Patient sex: F
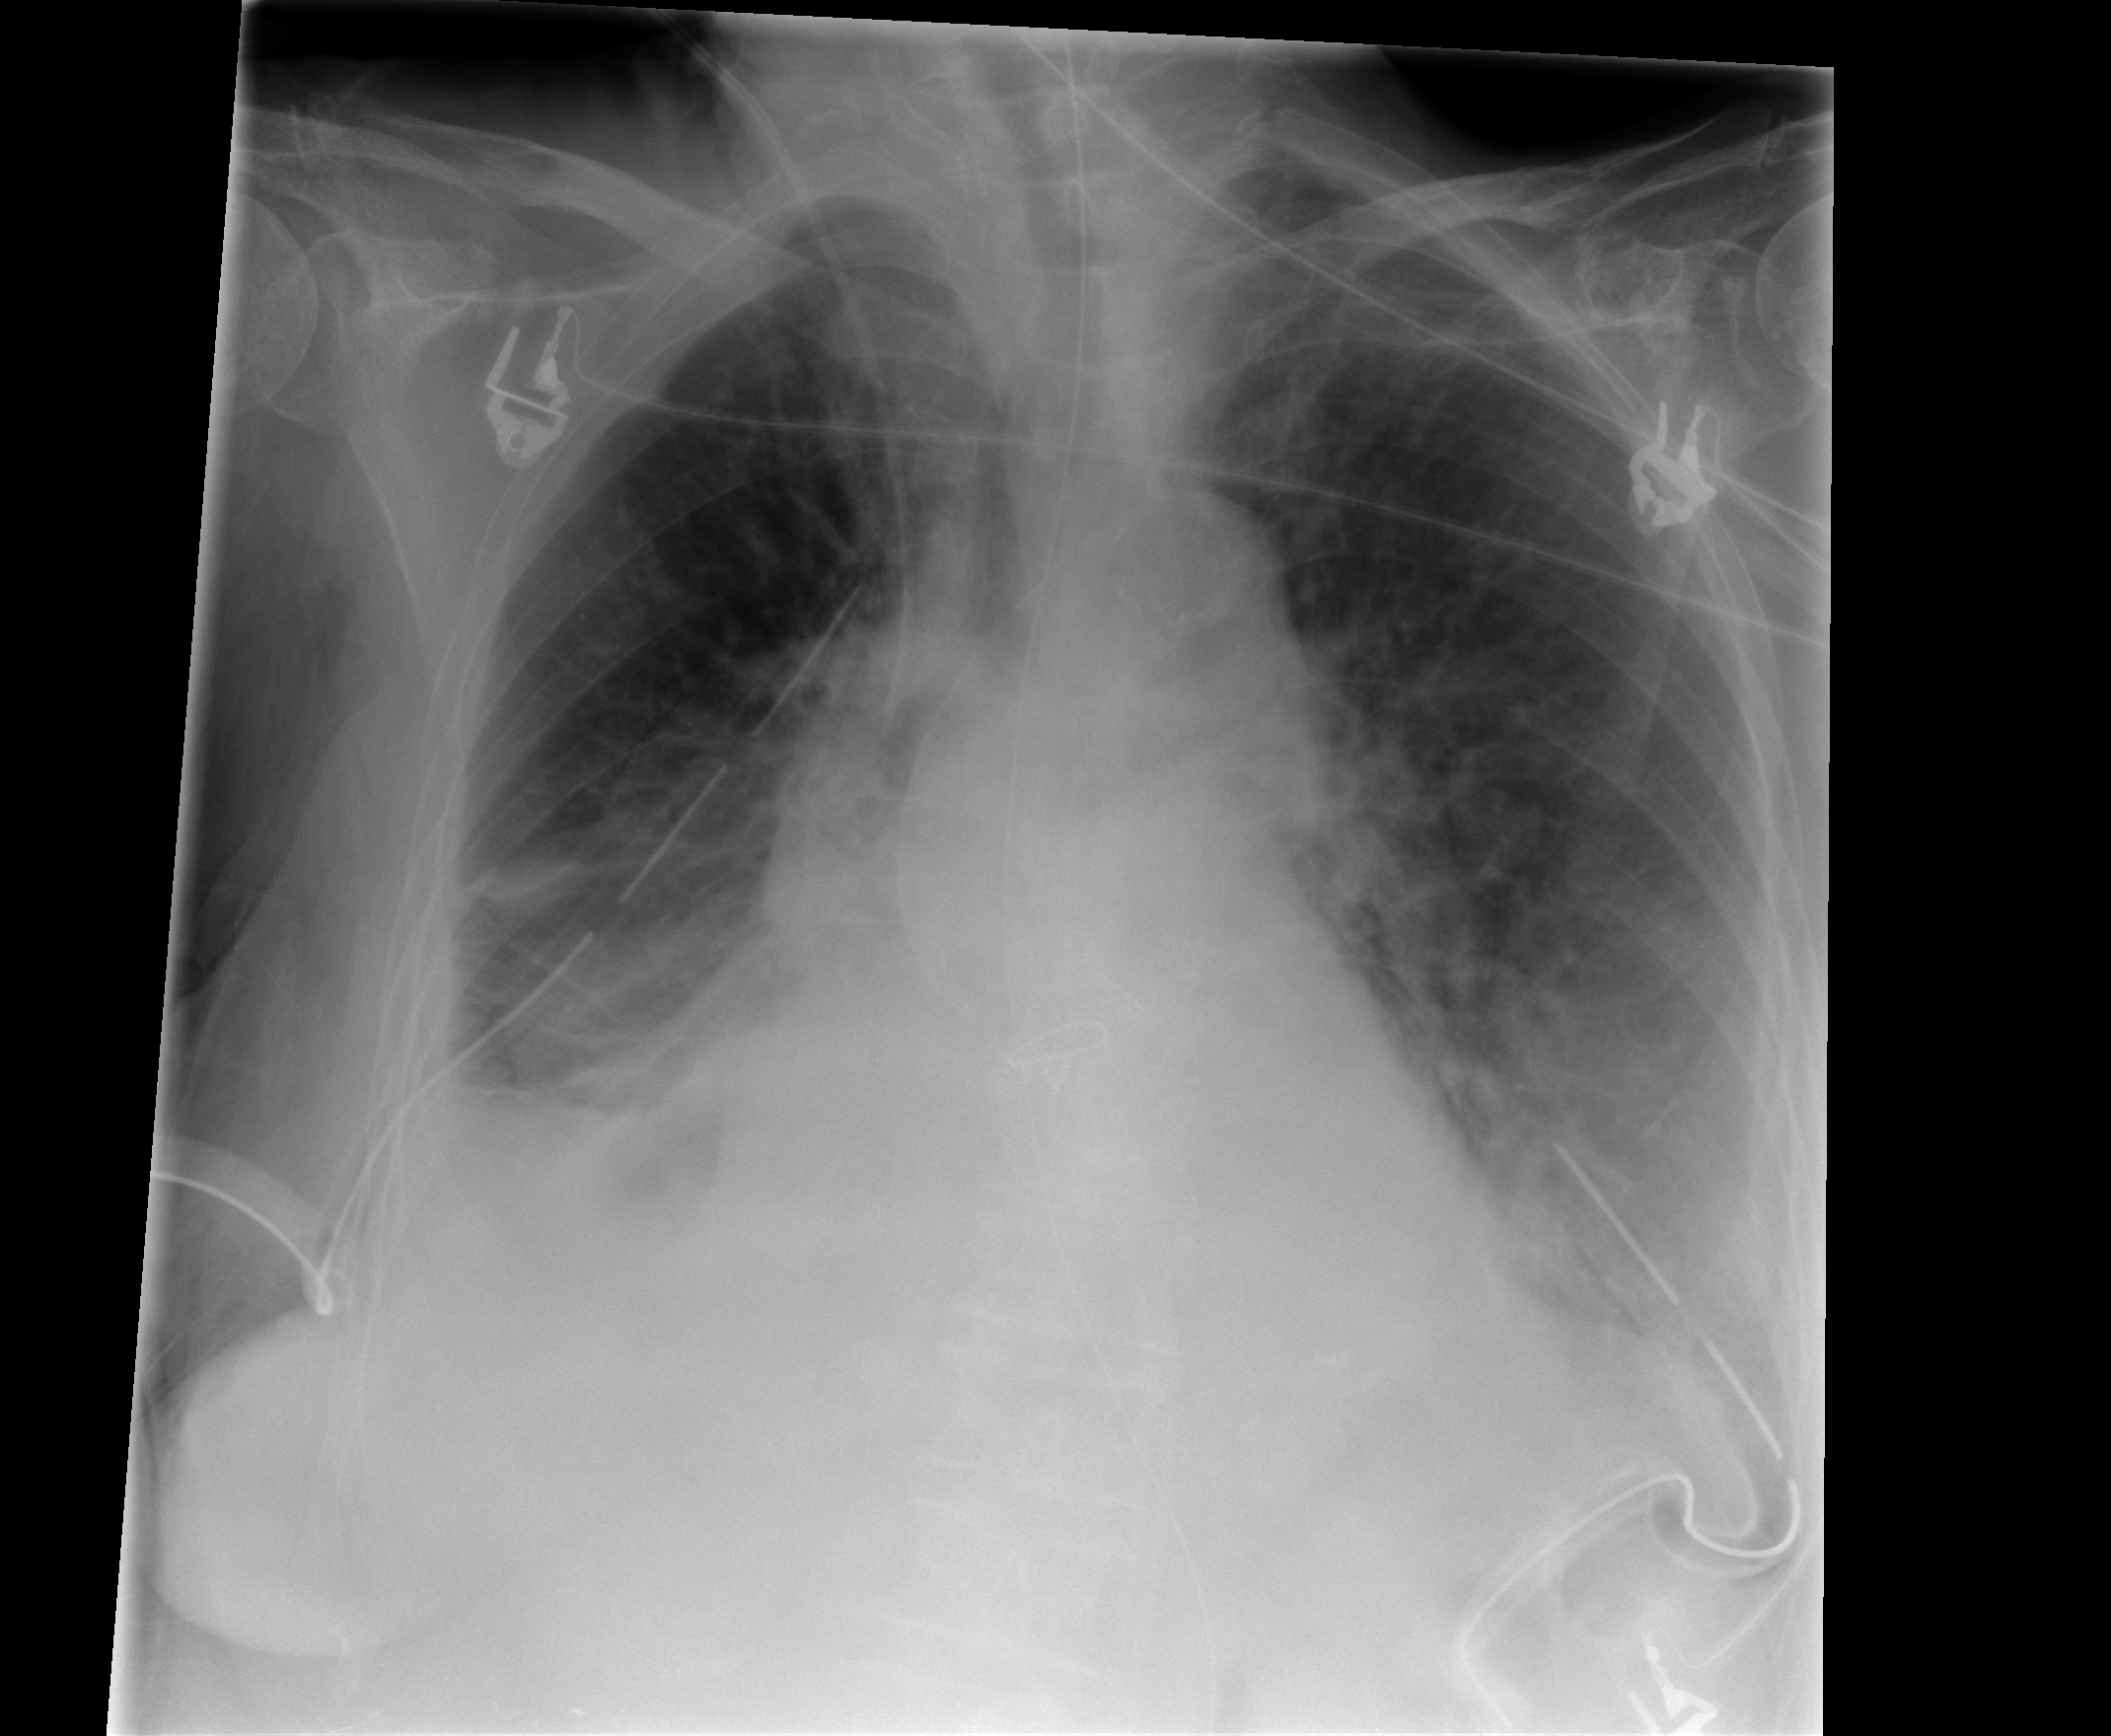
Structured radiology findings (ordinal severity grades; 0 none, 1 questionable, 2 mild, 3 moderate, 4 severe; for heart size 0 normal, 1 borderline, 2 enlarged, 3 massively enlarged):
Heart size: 2
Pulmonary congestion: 2
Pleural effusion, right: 2
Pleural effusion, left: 2
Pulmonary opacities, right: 1
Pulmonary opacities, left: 0
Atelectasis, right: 2
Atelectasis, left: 2